Question: I have a number of cells in each column that contain pass or fail. In a separate cell I want "pass" if there is no "fail" in any of the cell range/row. How can I do this? Screenshot below.
Thanks in advance.

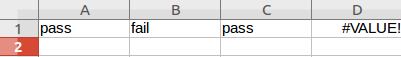
Answer: '''
=If(or (A1 <> "Fail" , B1 <> "Fail" , C1 <> "fail") , True , False)
'''